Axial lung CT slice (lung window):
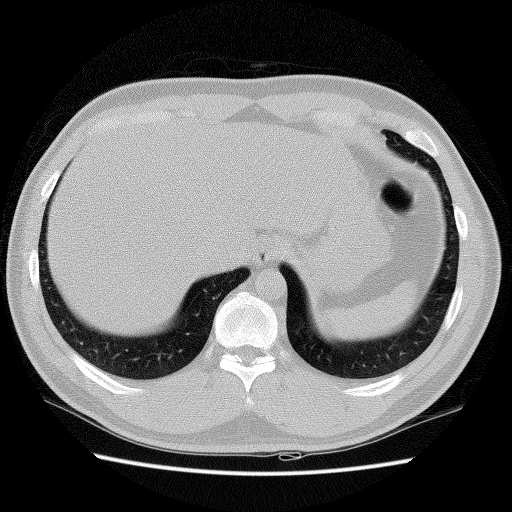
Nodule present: no